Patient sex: M
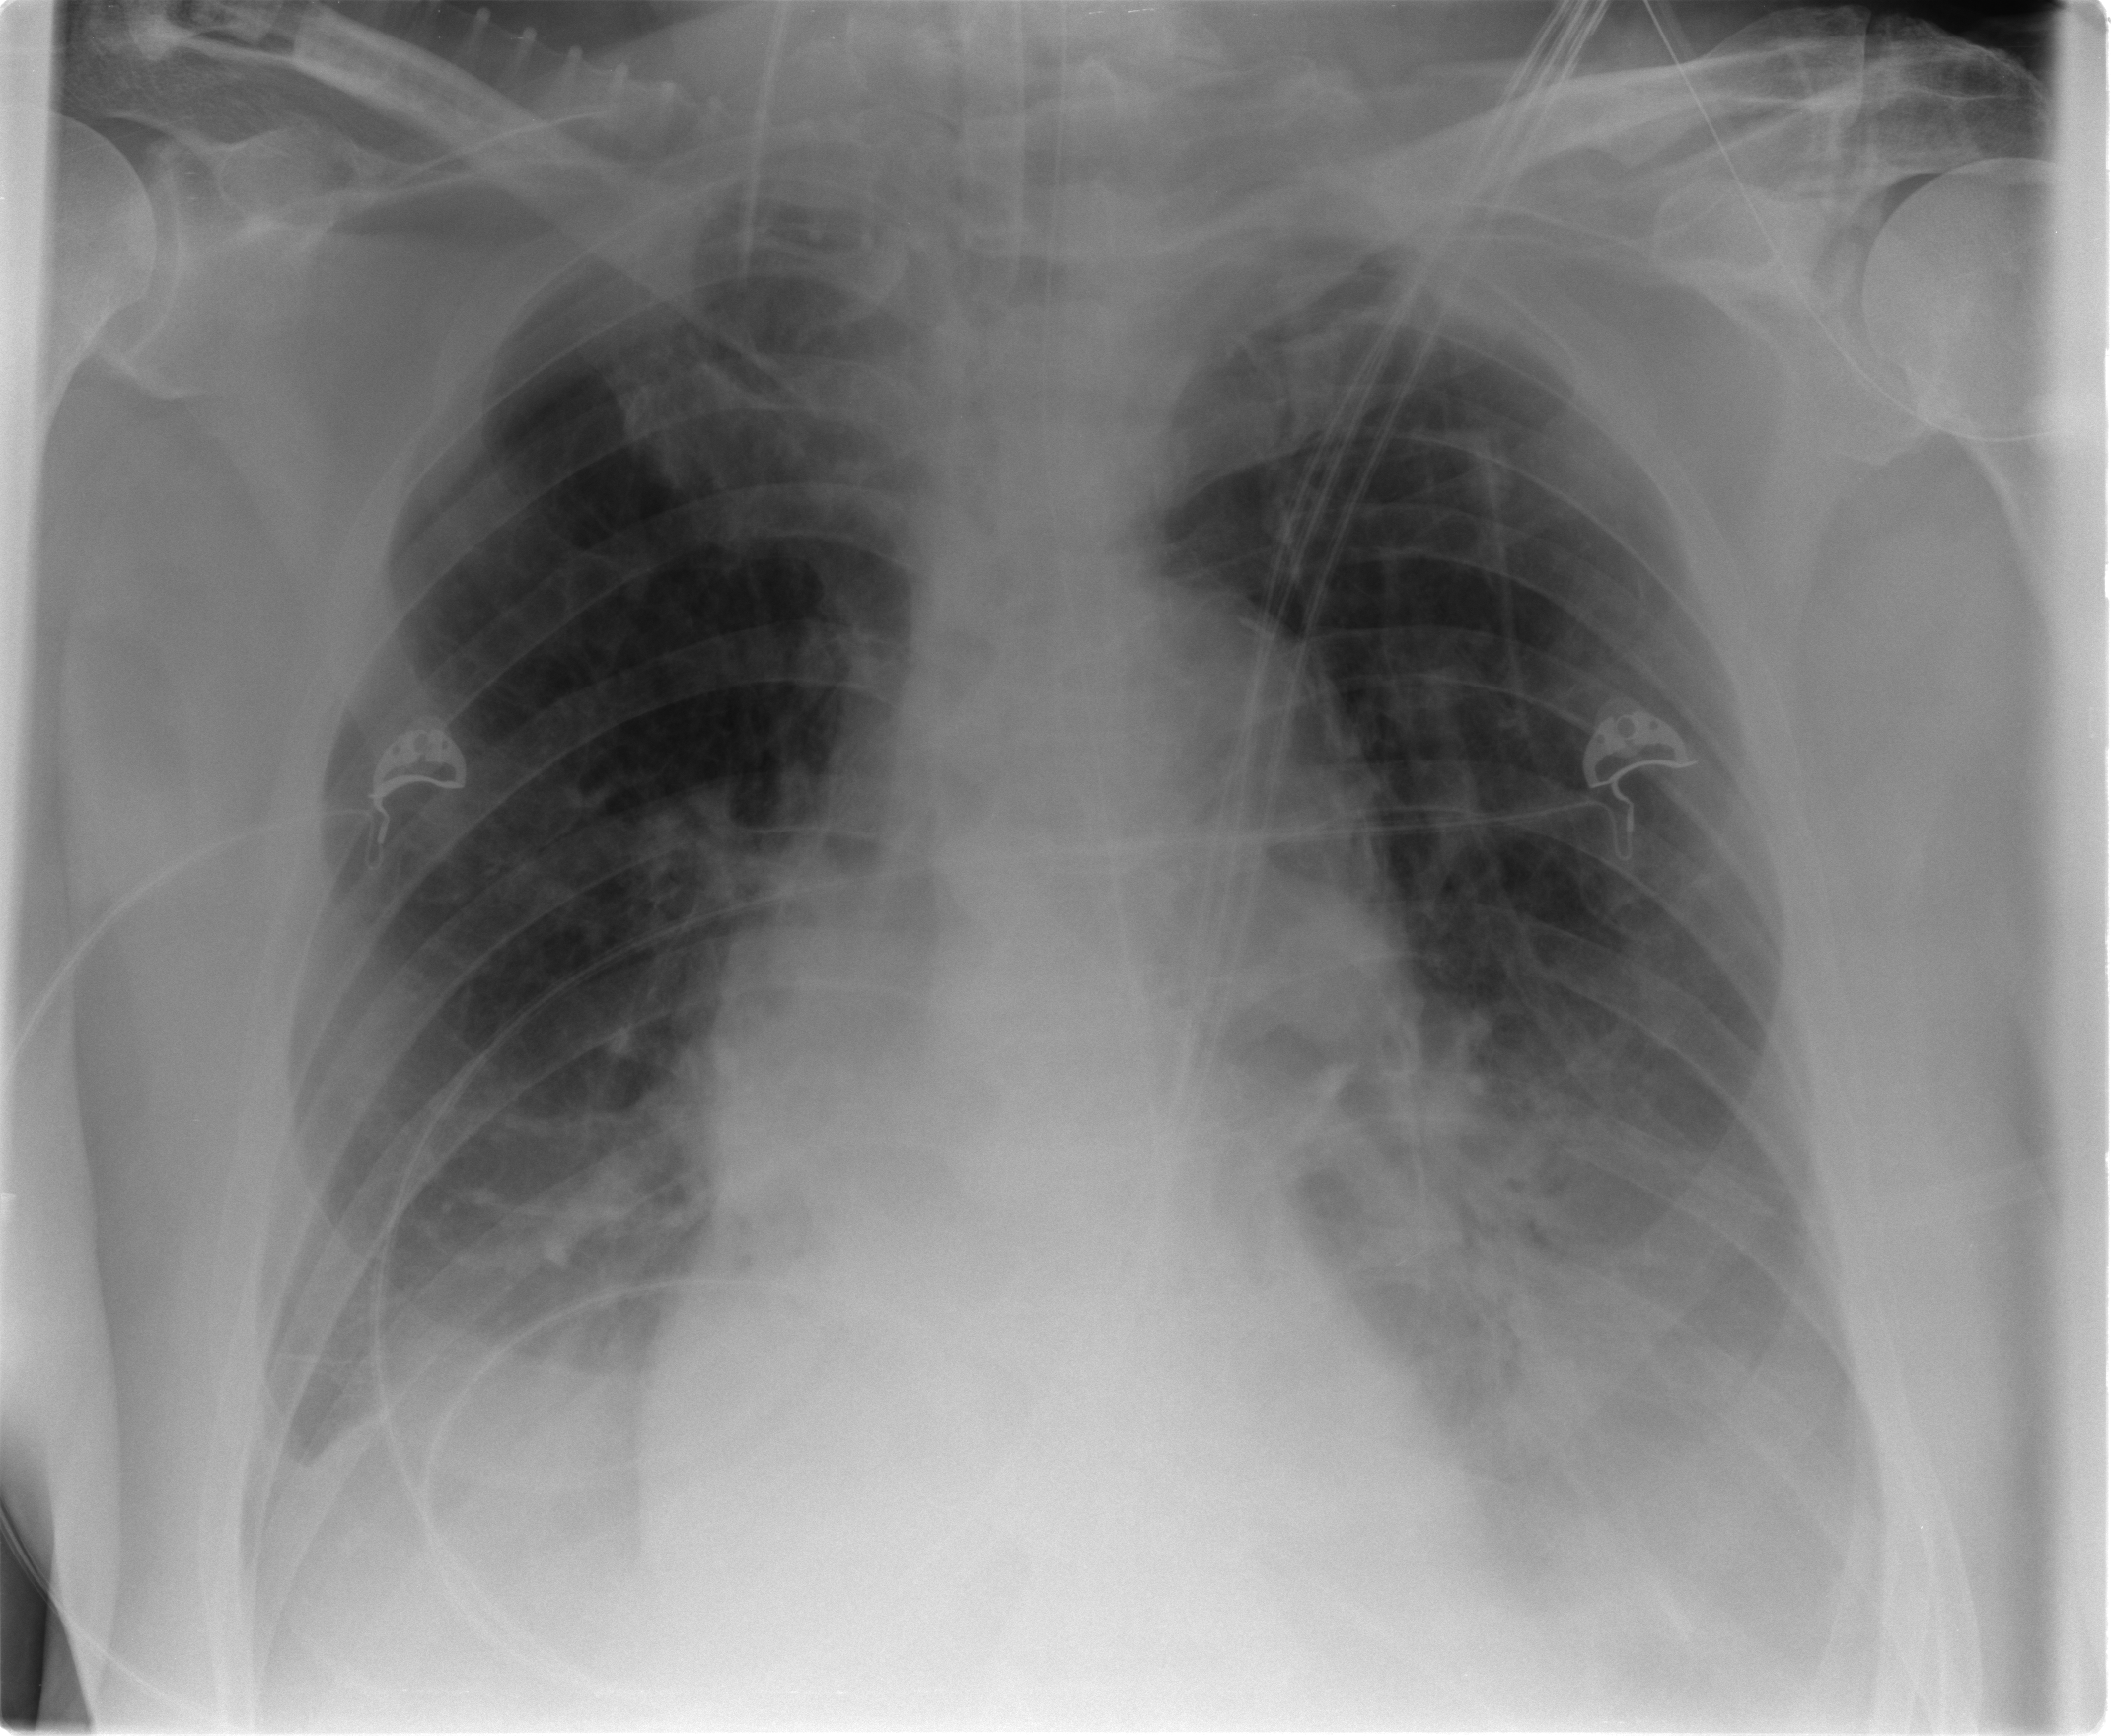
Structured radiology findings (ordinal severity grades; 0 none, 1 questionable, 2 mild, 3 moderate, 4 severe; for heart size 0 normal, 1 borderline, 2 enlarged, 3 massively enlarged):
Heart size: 1
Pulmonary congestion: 2
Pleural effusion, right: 1
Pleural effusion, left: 2
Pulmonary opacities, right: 0
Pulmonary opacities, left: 0
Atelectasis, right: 0
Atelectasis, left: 0